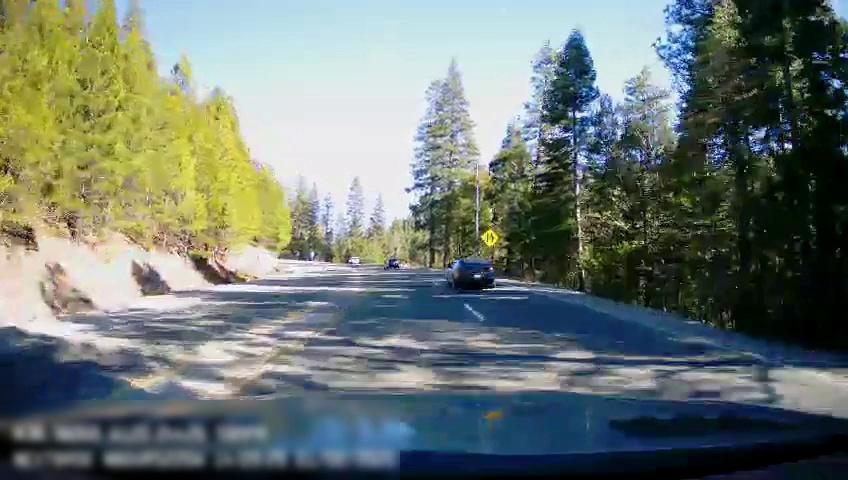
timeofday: Day
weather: Sunny
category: Drivable Space
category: Vehicles | Car
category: Vehicles | Car
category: Vehicles | Car
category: Lanes | Opposite Lane
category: Lanes | Current Lane
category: Lanes | Current Lane
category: Lanes | Opposite Lane
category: Lanes | Current Lane
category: Traffic | Signs